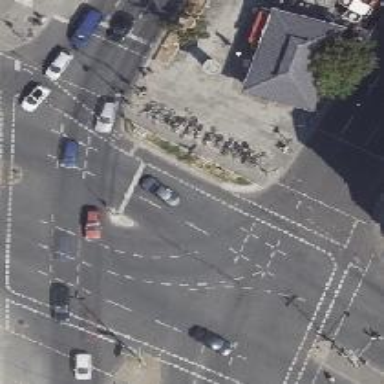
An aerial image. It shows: Asphalt cycleway with traffic signals at crossing.